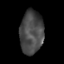
Tissue: skin
Cell type: Epithelial cells
Senescence score: 0.2726
Nuclear area (px): 1001
Mean DAPI intensity: 72.41